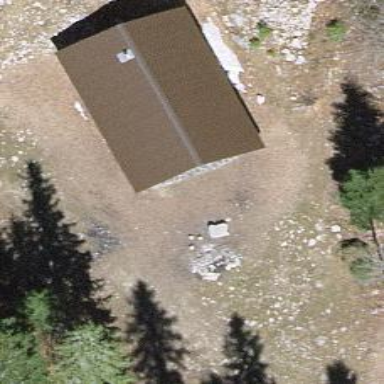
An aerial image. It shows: Wooden weather shelter building.